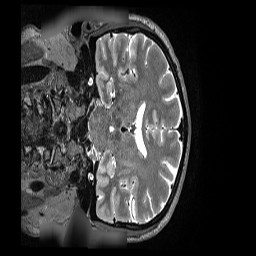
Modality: T2w
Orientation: coronal
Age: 53
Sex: female